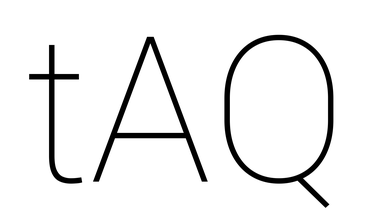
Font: Roboto_Thin